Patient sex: M
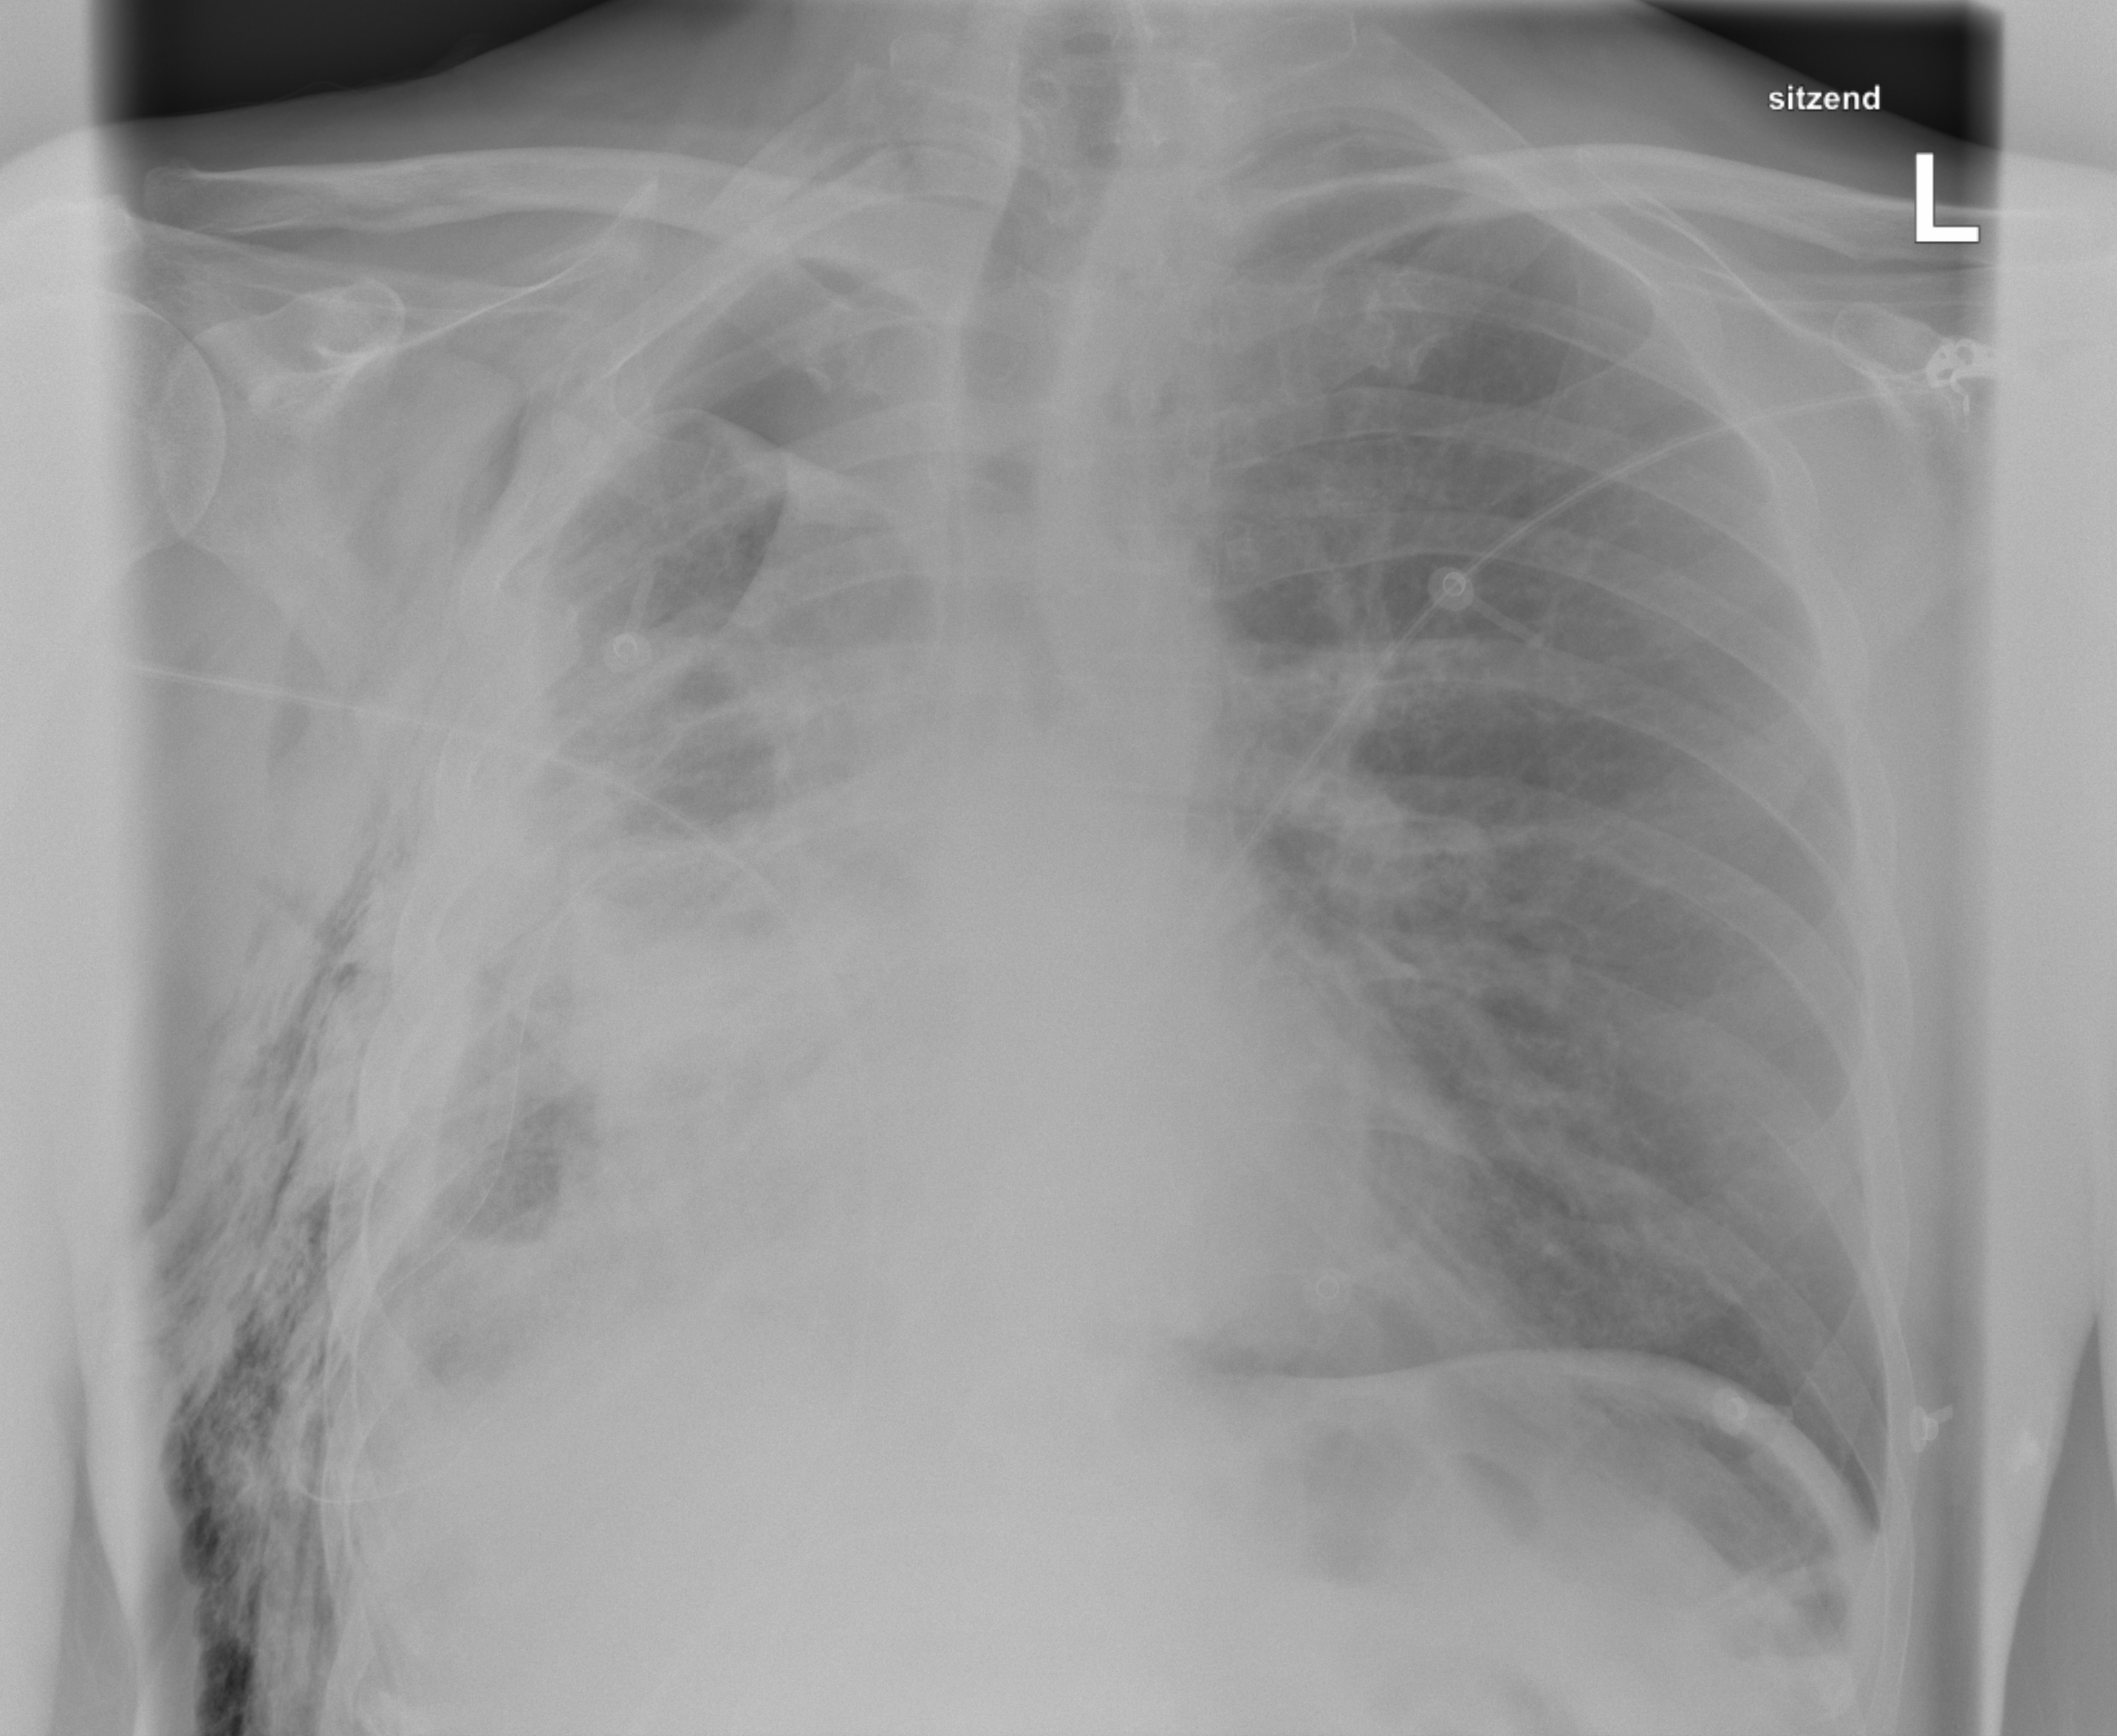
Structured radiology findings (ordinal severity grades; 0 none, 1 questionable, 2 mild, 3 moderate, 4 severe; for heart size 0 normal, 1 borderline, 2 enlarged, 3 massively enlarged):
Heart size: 0
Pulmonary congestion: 1
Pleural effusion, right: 2
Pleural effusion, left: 0
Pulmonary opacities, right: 2
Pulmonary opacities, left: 0
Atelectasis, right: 3
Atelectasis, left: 0